Question: Is there a specific class for this? I don't think I can subclass the UIAlertView class (according to Apple).

thanks
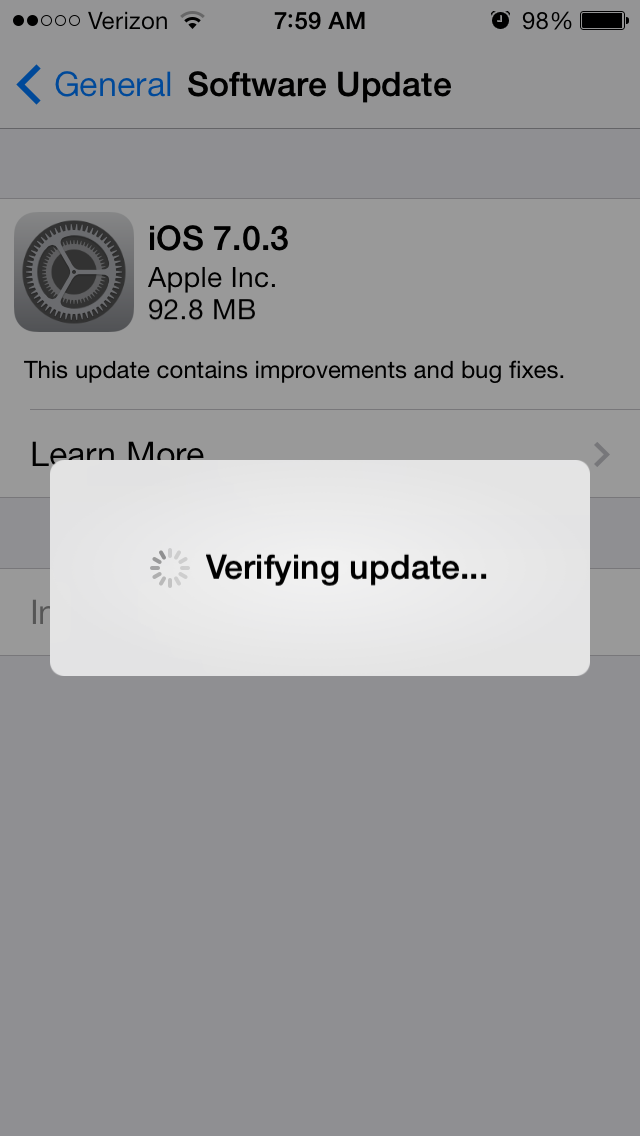
Answer: Like rmaddy said in the comment.
<URL>
I am currently using this in an app I am building. Works great.